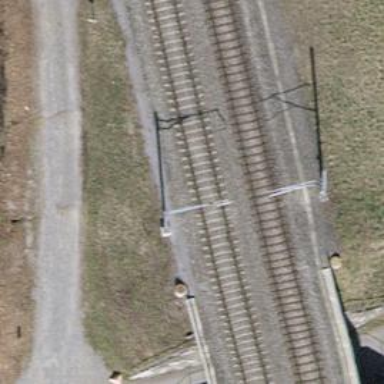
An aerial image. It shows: Railway milestone.